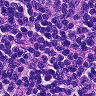
Metastatic tissue present: no